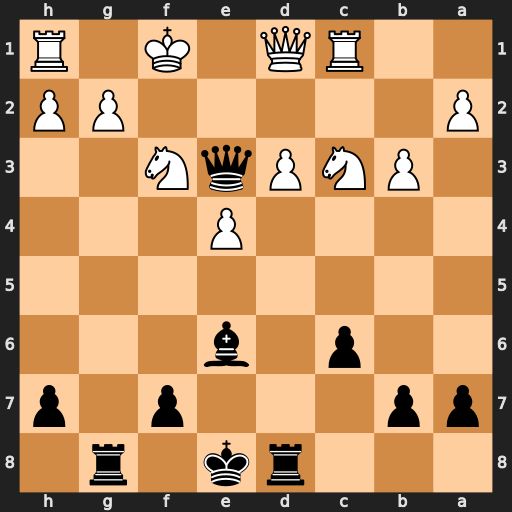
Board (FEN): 3rk1r1/pp3p1p/2p1b3/8/4P3/1PNPqN2/P5PP/2RQ1K1R
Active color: b
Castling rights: -
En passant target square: -
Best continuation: Rxd3 Qxd3 Qxd3+